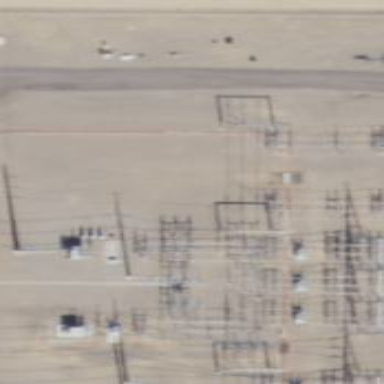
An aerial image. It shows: Switch for power supply.